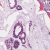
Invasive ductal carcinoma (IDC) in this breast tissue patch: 1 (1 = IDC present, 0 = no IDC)